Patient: sex F, age 62
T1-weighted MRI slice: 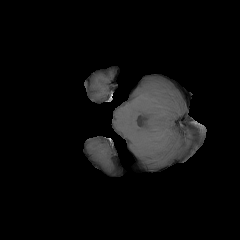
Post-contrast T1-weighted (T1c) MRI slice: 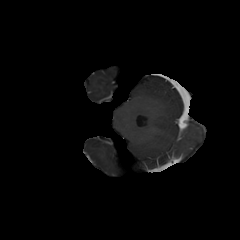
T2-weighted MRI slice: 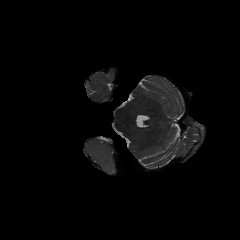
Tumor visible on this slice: yes
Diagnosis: Glioblastoma, IDH-wildtype
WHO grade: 4